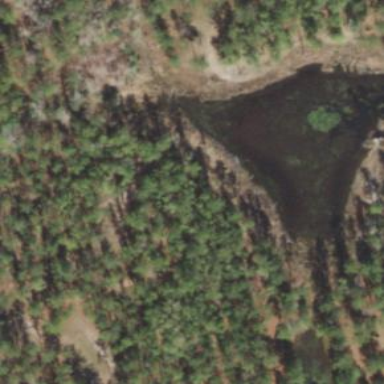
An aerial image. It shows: Swamp in wetland area.